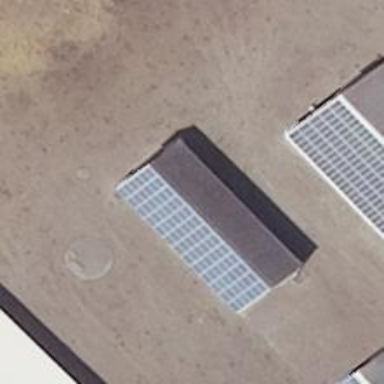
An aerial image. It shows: Small solar photovoltaic panel used as generator to produce electricity.